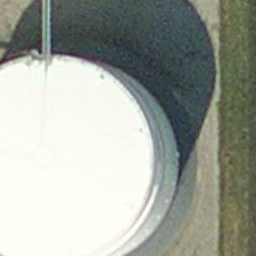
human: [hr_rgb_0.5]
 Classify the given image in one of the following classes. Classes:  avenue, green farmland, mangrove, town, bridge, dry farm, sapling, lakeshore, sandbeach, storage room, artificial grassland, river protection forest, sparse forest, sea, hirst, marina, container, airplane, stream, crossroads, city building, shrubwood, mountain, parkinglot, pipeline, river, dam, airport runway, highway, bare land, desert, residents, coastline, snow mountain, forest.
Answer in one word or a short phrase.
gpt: storage room